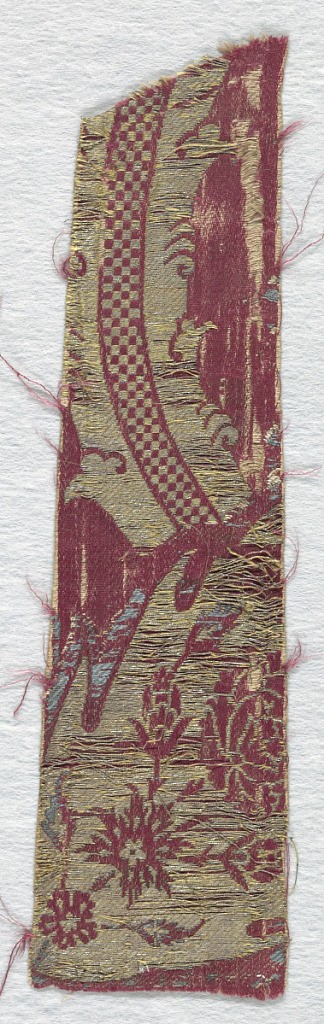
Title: Fragment
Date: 17th–18th century
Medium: silk, metallic thread Technique: compound weave with continuous supplementary weft
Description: Flowers and incomplete ogival form on a dark red ground.